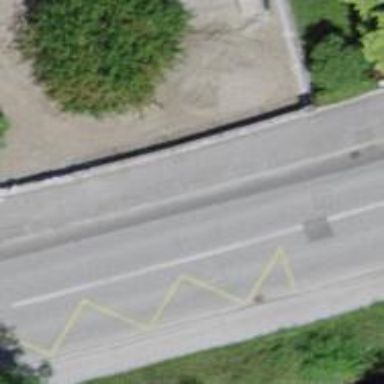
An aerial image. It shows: Public transport stop position.